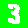
Digit: 3